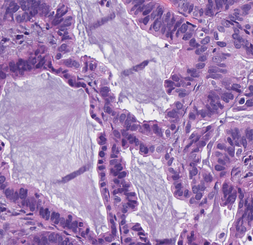
Tumor epithelial tissue: yes
Tumor-associated stroma tissue: yes
Normal tissue: no